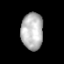
Tissue: prostate
Cell type: T cells
Senescence score: 0.3214
Nuclear area (px): 789
Mean DAPI intensity: 184.678